Aerial crown-view tile of a tropical tree (Barro Colorado Island, Panama), acquired 20250317:
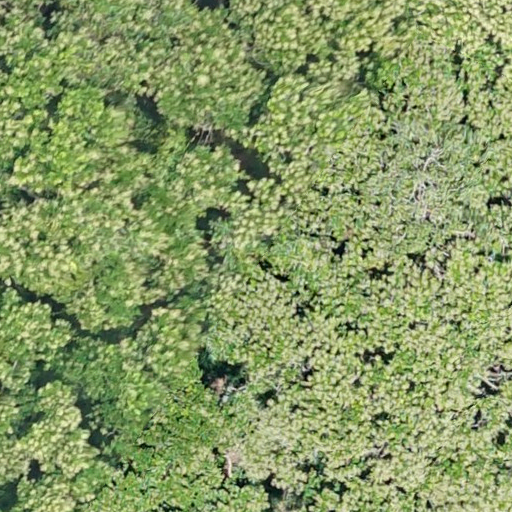
Species: Anacardium excelsum
GBIF accepted scientific name: Anacardium excelsum
Crown area: 1124.923 m²